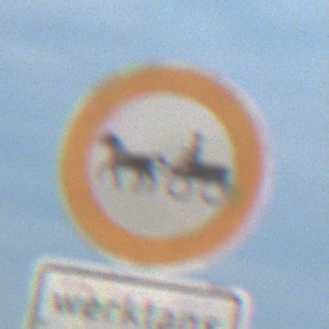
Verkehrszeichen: VerbotGespannfuhrwerke
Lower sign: ZeitangabenMitBeschraenkungAufWochentage7
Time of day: SunriseSunset
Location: Outdoor (Nature)
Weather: PartlyCloudy
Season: NotSpecified
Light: Natural